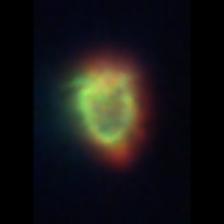
Taxon: Ciliates
Group: Other